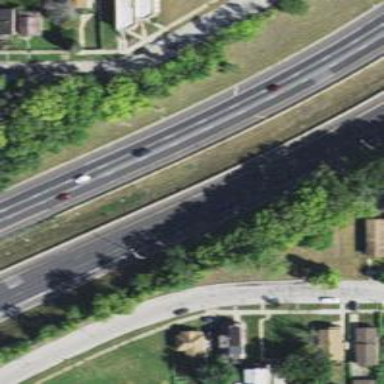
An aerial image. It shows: Motorway.